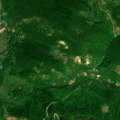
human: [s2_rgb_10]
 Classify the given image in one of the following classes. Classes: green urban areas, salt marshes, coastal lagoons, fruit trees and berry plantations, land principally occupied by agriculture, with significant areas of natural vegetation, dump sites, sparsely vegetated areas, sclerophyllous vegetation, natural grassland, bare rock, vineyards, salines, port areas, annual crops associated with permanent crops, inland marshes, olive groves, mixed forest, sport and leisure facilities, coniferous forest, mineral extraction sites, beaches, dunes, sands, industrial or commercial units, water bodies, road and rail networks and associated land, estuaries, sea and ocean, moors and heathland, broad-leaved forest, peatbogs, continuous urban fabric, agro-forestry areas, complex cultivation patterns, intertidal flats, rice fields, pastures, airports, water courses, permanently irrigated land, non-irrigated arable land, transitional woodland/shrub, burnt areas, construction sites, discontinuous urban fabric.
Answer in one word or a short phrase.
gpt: land principally occupied by agriculture, with significant areas of natural vegetation, broad-leaved forest, transitional woodland/shrub